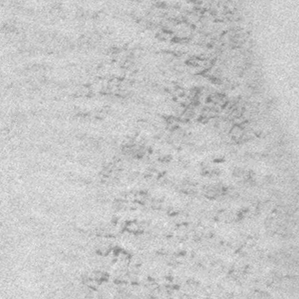
Label: frost